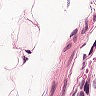
Metastatic tissue present: no